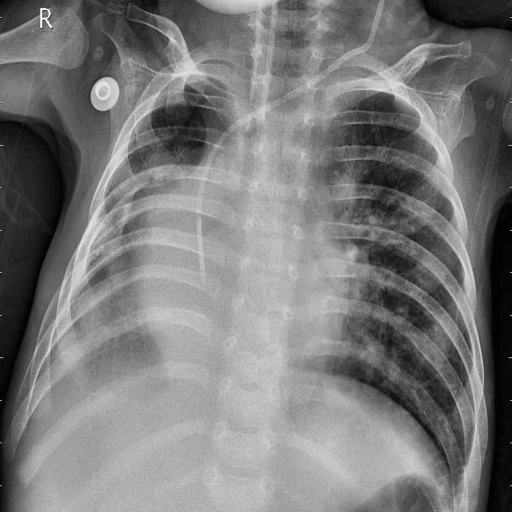
Finding: PNEUMONIA